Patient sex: M
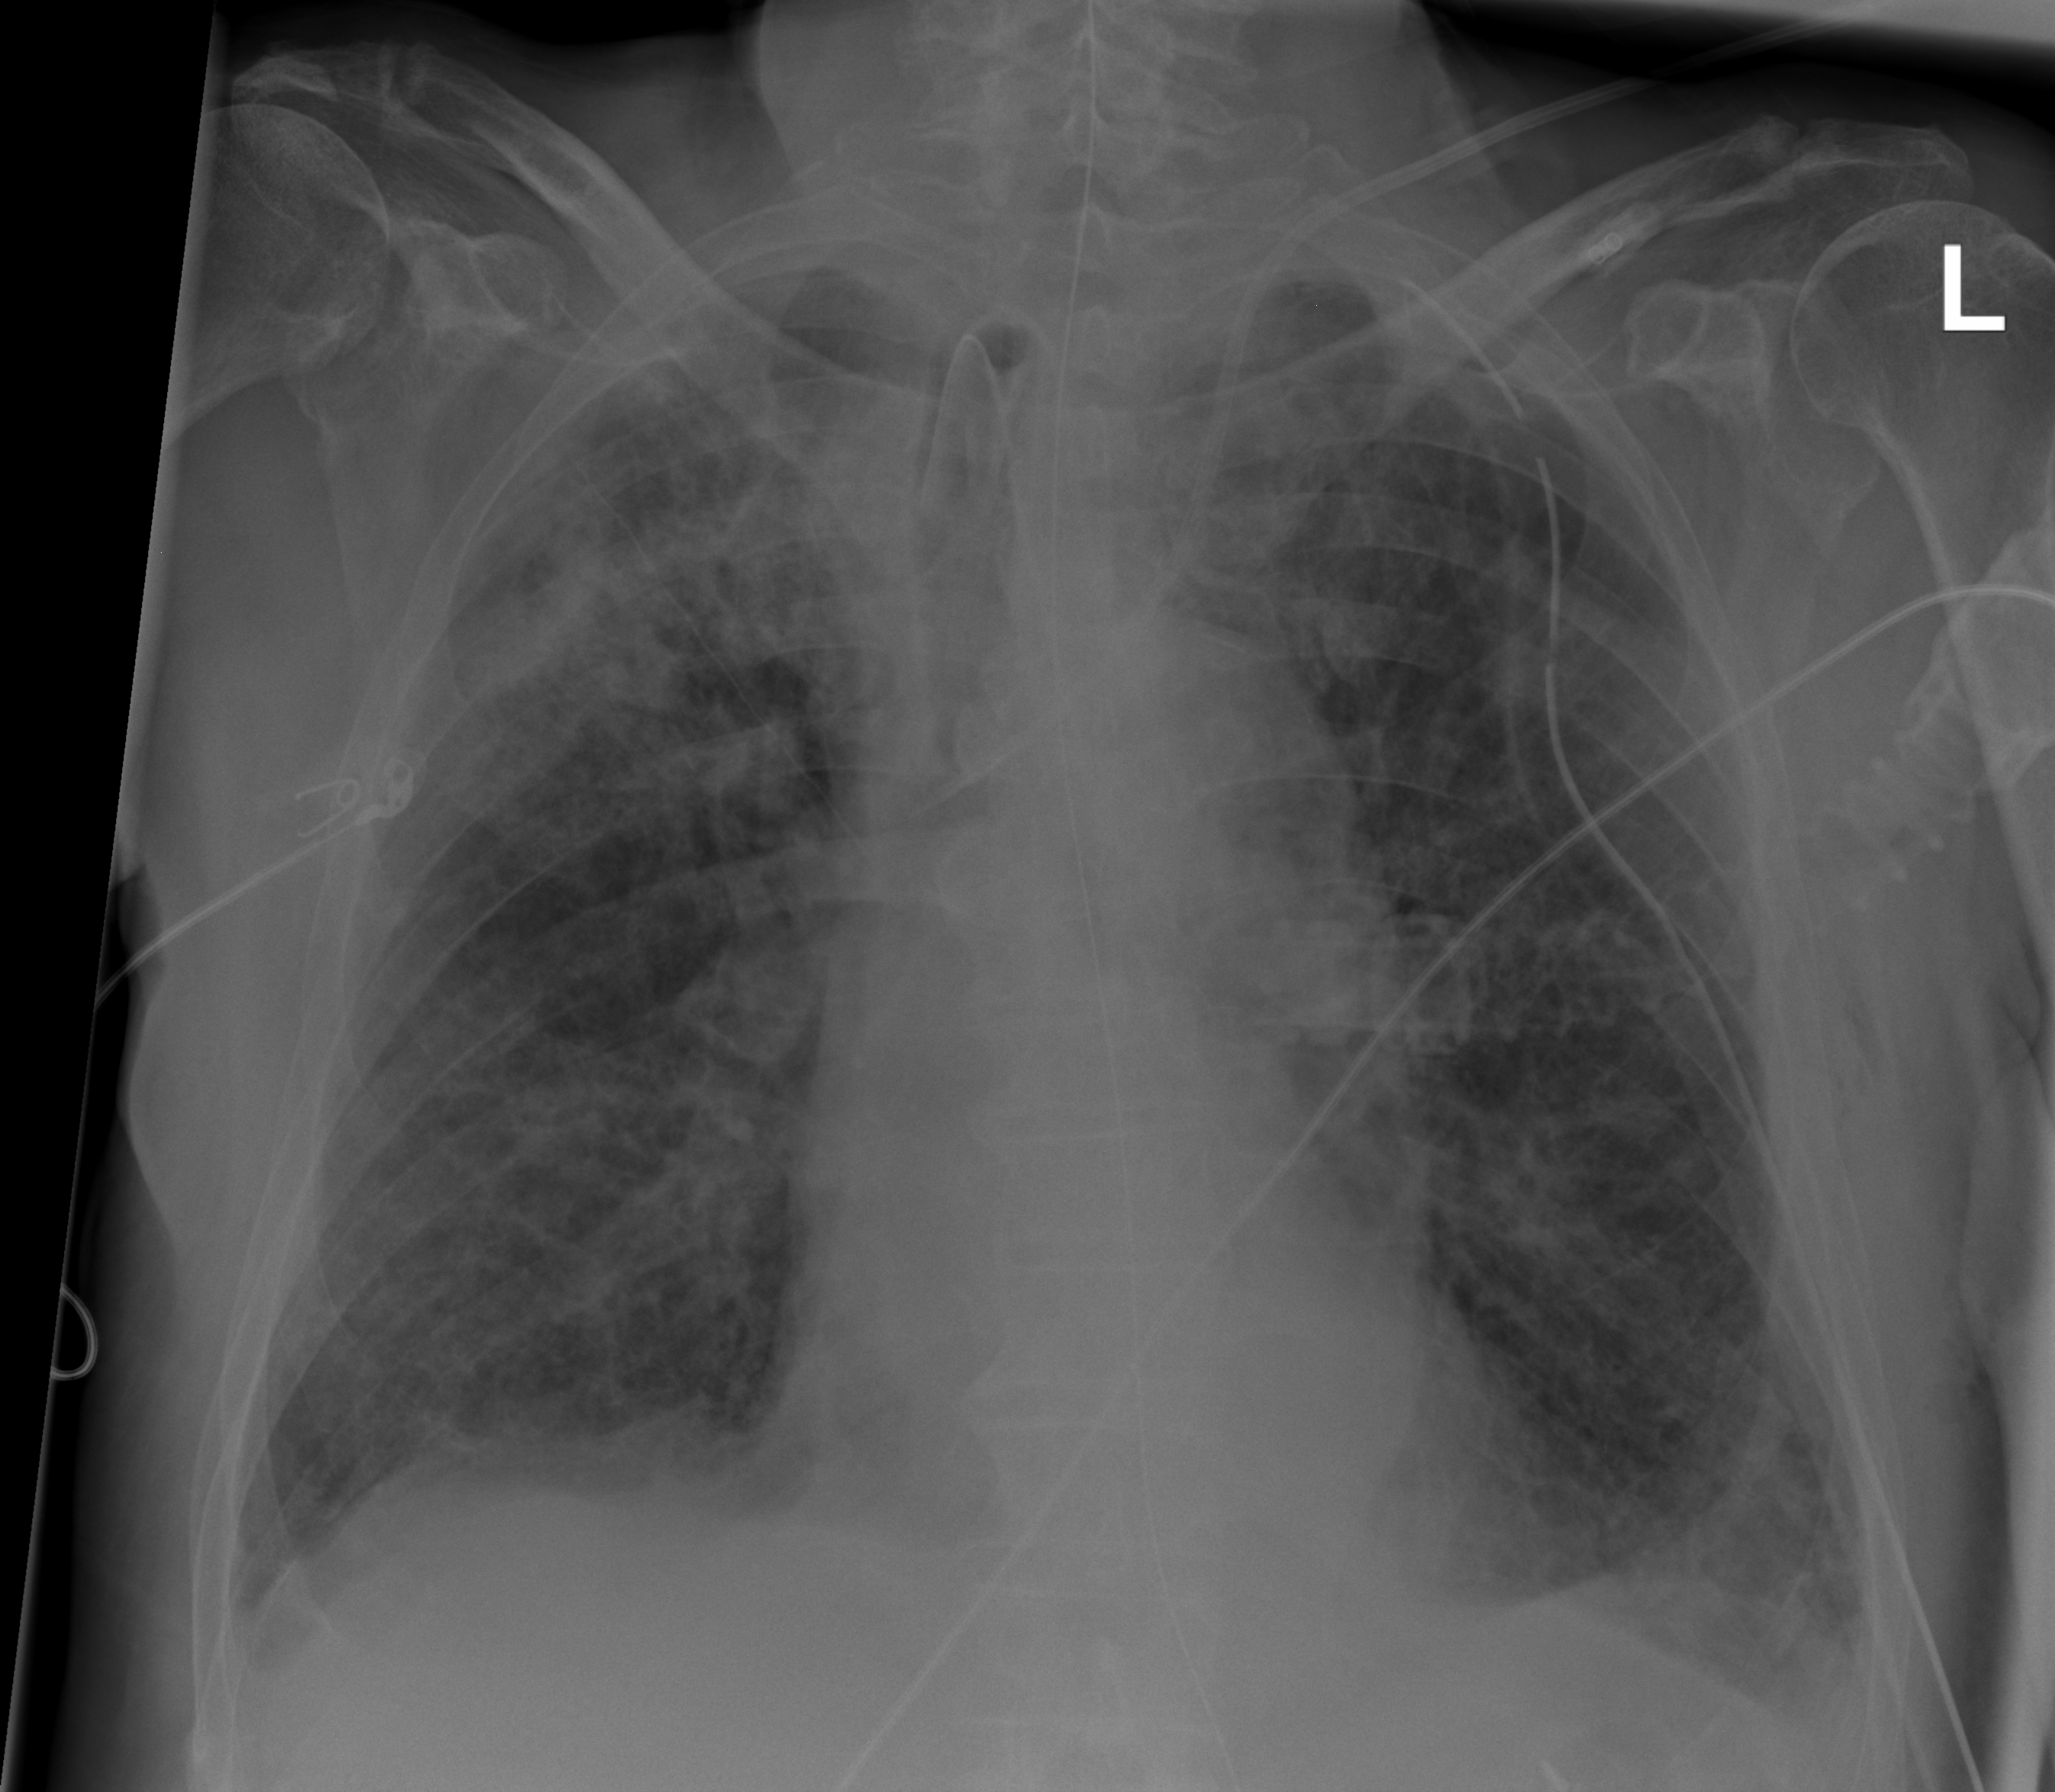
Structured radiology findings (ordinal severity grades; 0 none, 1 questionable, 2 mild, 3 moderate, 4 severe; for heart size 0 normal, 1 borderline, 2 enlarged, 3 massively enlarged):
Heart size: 1
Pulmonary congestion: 4
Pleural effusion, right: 2
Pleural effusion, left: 2
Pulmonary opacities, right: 4
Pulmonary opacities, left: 3
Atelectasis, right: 2
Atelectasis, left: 2